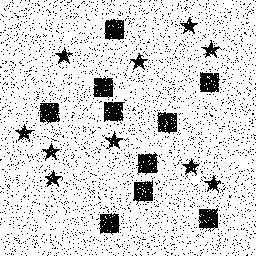
Squares: 10
Triangles: 0
Stars: 10
Total shapes: 20